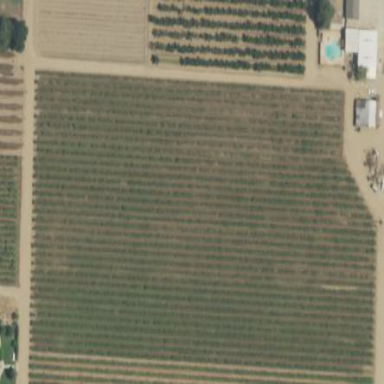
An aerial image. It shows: Orchard.